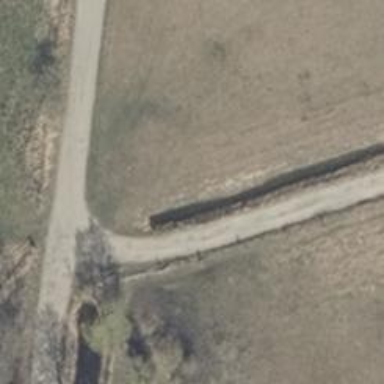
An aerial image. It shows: Culvert tunnel.